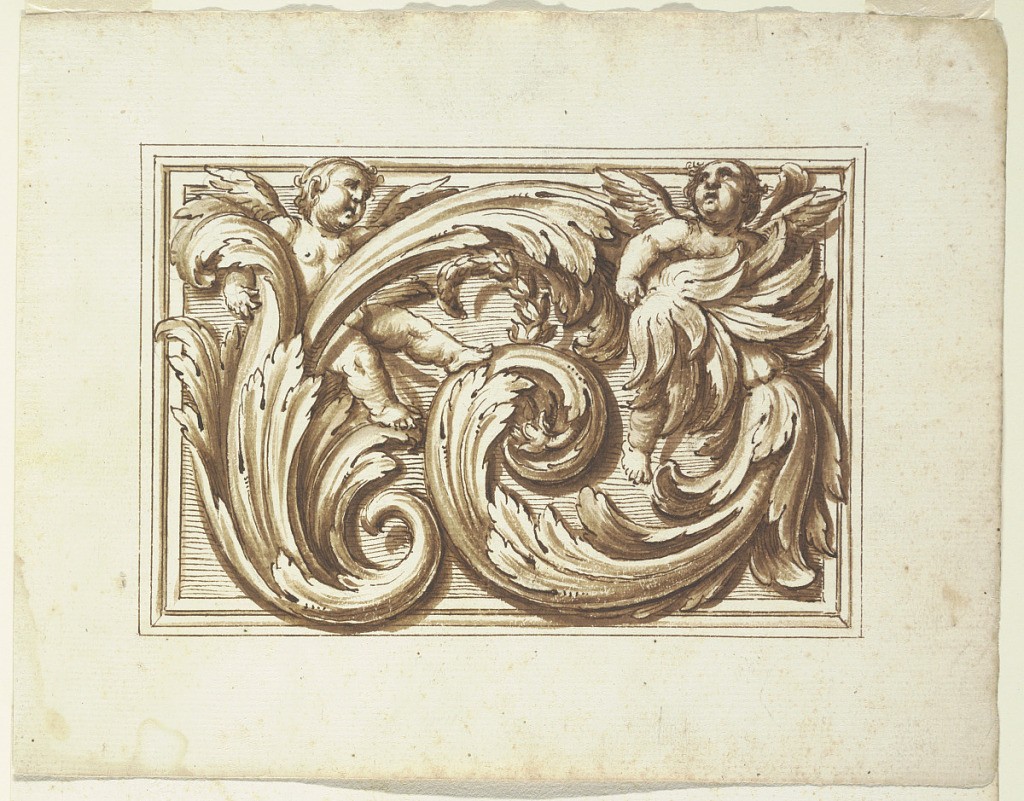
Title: One of a set of projects for a title page and the decoration of a horizontal panel
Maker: Francesco Bedeschini, Italian
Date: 1675-1699
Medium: Pen, brush, sepia
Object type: Drawing
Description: The panel has an elaborated frame, the outermost borderline of which is framing the drawing. With blossoming flower and two putti. Intended to be engraved